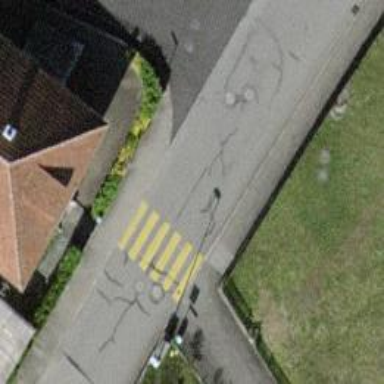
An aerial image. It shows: Uncontrolled zebra crossing on the road.